Question: I also can't view the designer. It only shows me the the XAML with existing projects.

Any ideas on how to fix this?
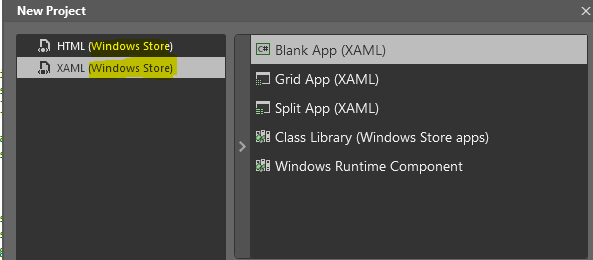
Answer: Install the <URL>. It allows to create Silverlight and WPF applications with Blend for VS 2012.